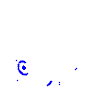
Particle: proton